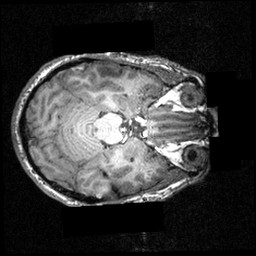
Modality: T1w
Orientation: axial
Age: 29
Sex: male
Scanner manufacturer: siemens
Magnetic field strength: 3.951 T
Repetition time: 1.5 s
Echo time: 0.00335 s